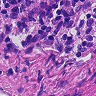
Metastatic tissue present: no